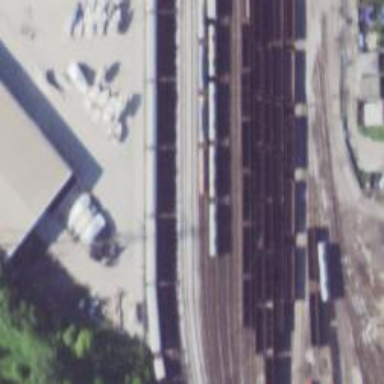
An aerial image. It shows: Railway yard used for servicing trains.